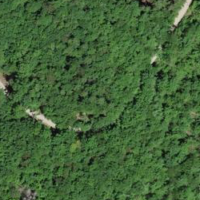
EUNIS habitat code: 24
Species observed at this site:
Prunella vulgaris